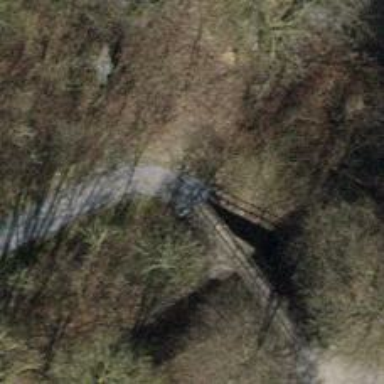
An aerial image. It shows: Track road on bridge.